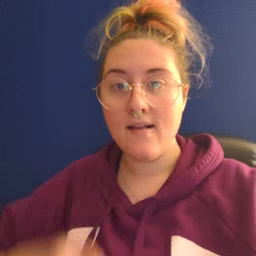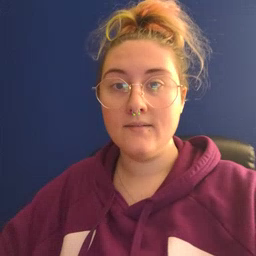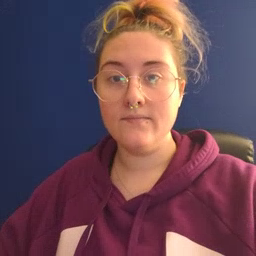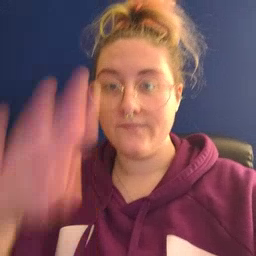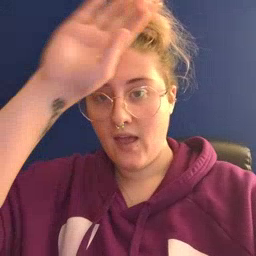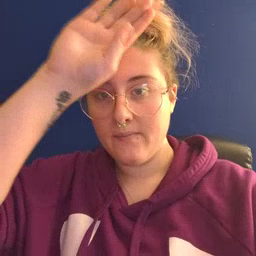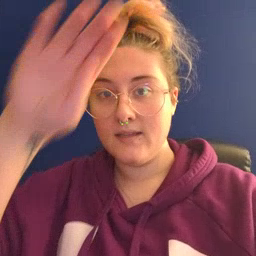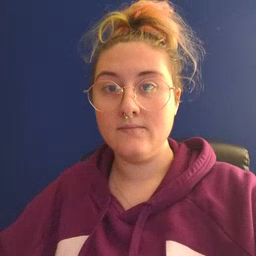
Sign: fireman